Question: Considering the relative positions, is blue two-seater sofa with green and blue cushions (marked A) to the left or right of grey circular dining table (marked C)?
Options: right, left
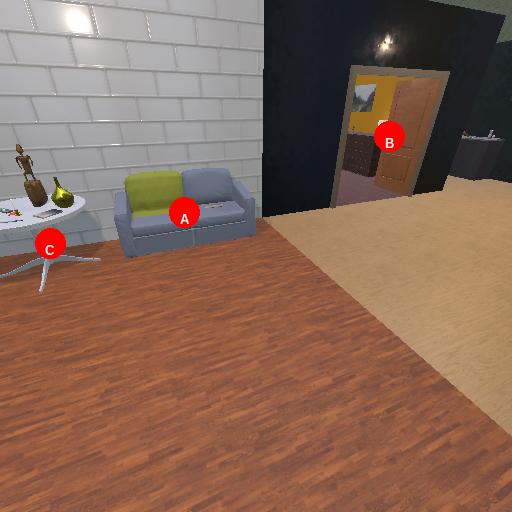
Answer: right